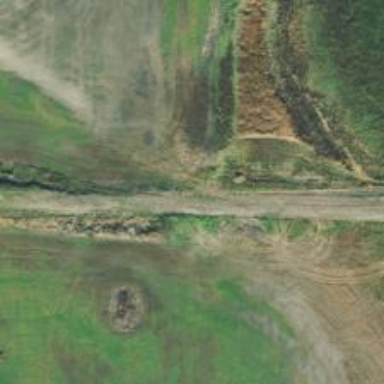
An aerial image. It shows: Track road.